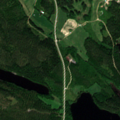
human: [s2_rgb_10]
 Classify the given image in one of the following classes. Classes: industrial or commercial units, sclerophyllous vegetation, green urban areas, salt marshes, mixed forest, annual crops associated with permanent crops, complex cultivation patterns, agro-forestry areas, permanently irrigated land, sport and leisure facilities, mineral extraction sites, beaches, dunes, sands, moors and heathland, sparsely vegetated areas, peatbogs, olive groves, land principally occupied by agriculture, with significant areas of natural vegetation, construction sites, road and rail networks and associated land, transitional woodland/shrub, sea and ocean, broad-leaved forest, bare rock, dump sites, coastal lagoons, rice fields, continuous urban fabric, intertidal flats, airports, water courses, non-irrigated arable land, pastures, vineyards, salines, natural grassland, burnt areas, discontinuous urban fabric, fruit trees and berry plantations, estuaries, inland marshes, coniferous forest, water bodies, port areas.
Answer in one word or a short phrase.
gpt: land principally occupied by agriculture, with significant areas of natural vegetation, coniferous forest, mixed forest, water bodies